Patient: sex F, age 40
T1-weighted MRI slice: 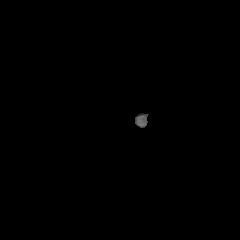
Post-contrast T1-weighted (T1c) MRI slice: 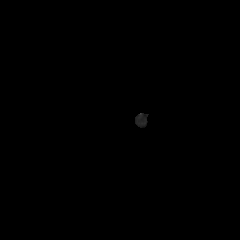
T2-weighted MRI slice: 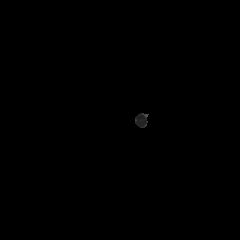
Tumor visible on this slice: no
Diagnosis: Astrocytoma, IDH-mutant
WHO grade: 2